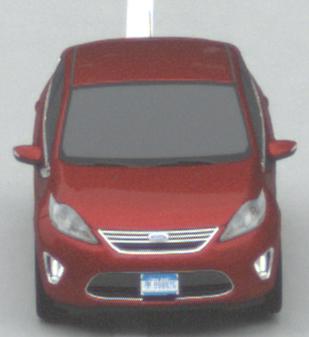
Make: Ford
Model: Fiesta
Detailed model: ’09 Sedan (seventh series)
Model produced from: 2010
Model produced until: 2017
Doors: 4
Color: red
Road condition: dry road
Daytime: morning or afternoon
Contrast: low contrast